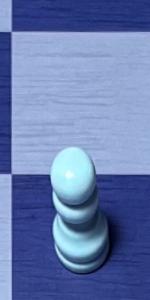
Label: Pawn_White